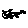
Label: cat